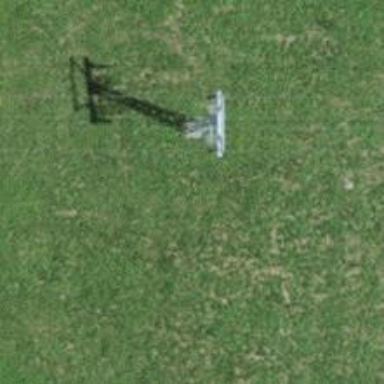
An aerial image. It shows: Pylon used for aerialway.